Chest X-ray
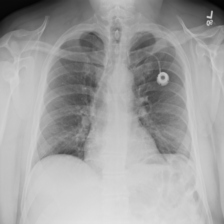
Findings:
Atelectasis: negative
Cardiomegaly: negative
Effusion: negative
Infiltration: negative
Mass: negative
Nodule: negative
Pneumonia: negative
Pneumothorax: negative
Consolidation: negative
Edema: negative
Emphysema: negative
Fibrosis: negative
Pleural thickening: negative
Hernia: negative